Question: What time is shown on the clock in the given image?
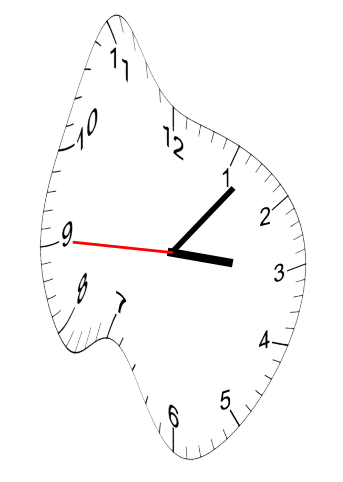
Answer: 03:06:45